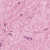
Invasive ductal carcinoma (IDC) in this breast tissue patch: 0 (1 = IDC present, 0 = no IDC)